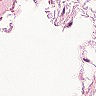
Metastatic tissue present: no